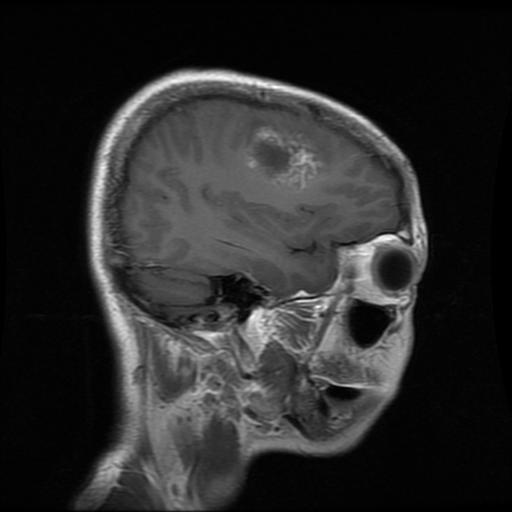
Label: glioma